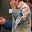
Label: 7